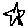
Label: star